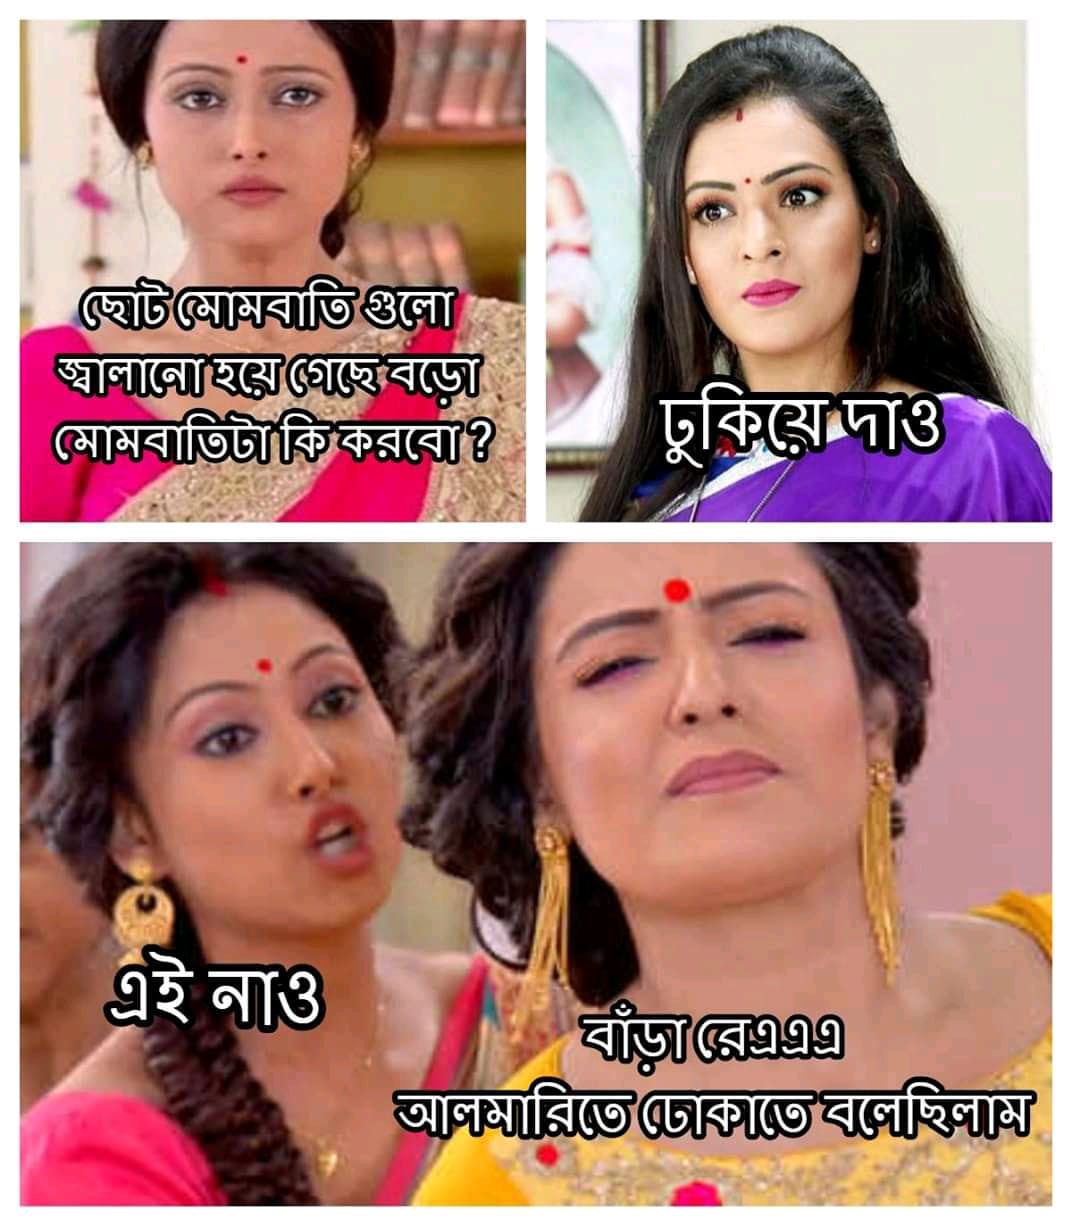
Caption: ছোট মোমবাতি গুলো জ্বালানো হয়ে গেছে বড়ো মোমবাতিটা কি করবো ?  ঢুকিয়ে দাও    এই নাও    বাঁড়া রেএএএ   আলমারিতে ঢোকাতে বলেছিলাম
Label: hate